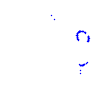
Particle: proton